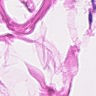
Metastatic tissue present: no